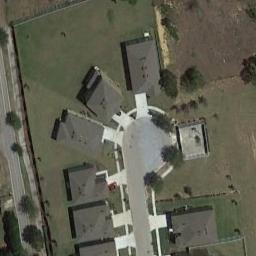
Label: residential